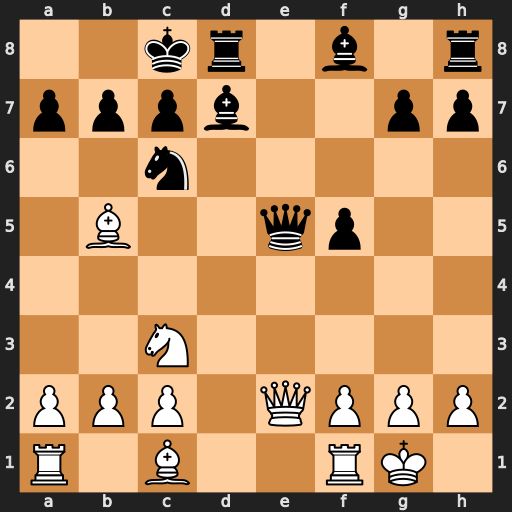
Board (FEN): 2kr1b1r/pppb2pp/2n5/1B2qp2/8/2N5/PPP1QPPP/R1B2RK1
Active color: w
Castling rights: -
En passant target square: -
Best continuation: Bxc6 Qxe2 Bxd7+ Rxd7 Nxe2